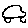
Label: car